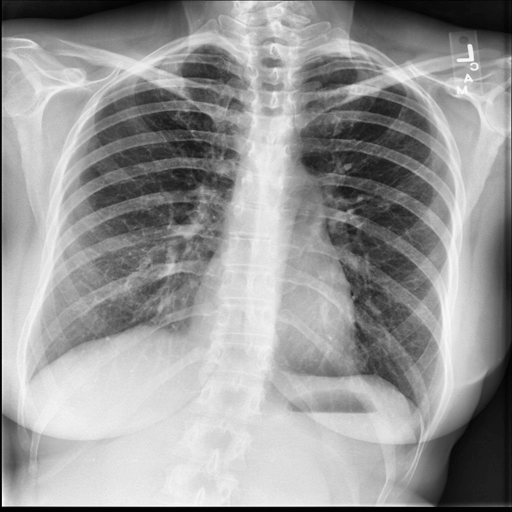
Finding: NORMAL